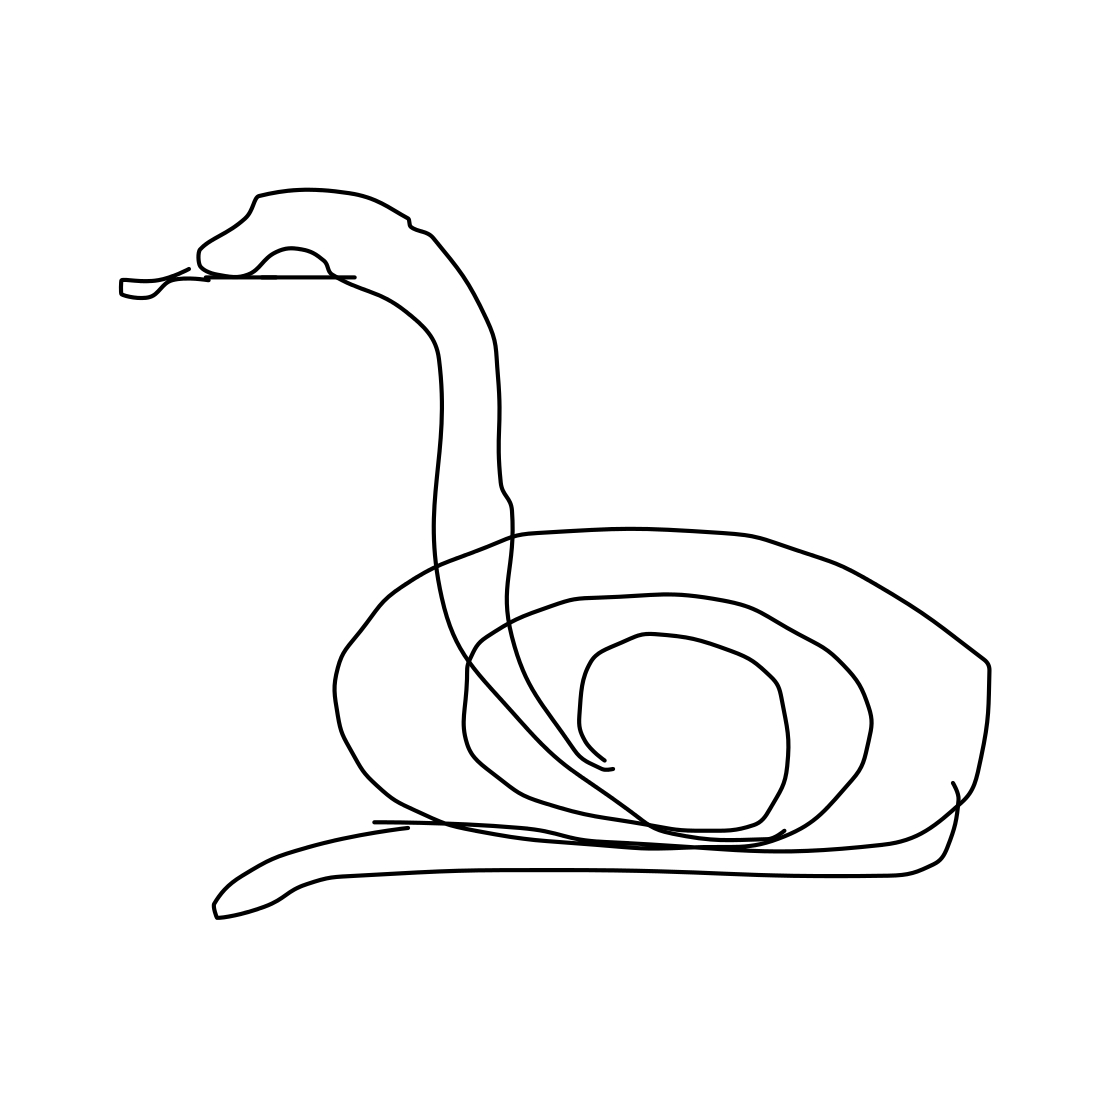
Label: snake